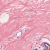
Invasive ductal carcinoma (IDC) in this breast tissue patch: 0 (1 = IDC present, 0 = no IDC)